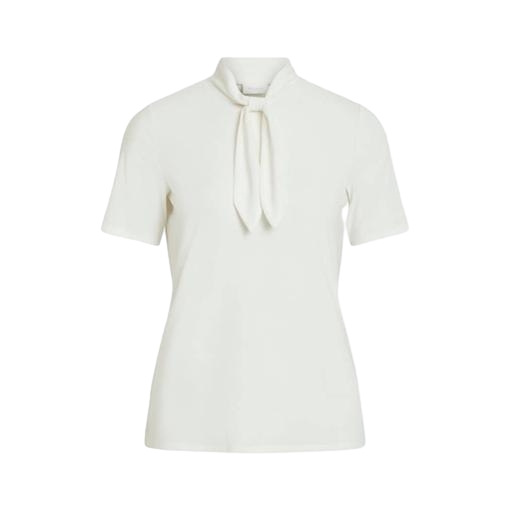
tie-neck jersey top, white tie-front top, white tie-front shirt, white background